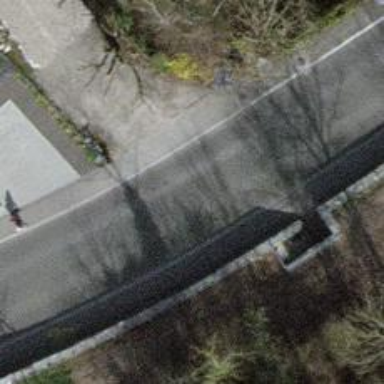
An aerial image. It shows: Tertiary road with asphalt surface and cycle track on the left side.